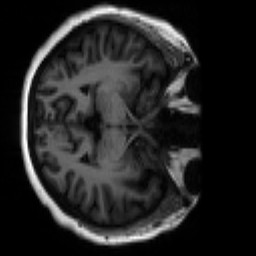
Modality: T1w
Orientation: axial
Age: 18
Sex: female
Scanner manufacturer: siemens
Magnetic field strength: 3 T
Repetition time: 2.3 s
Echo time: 0.00266 s